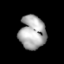
Tissue: lung
Cell type: Epithelial cells
Senescence score: 0.2425
Nuclear area (px): 866
Mean DAPI intensity: 169.007